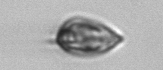
Label: Prorocentrum_triestinum